Interaction volume radius: 5 \u00c5
Interaction volume height: 15 \u00c5
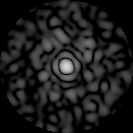
Disorder parameter: 0.8211